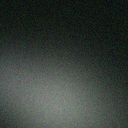
Screen state: off